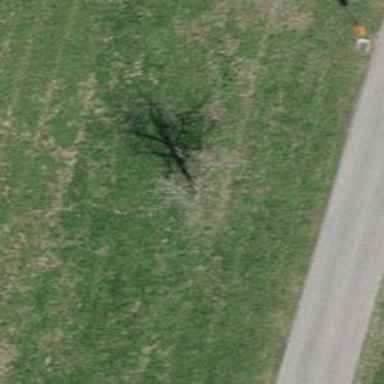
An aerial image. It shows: Pipeline marker.